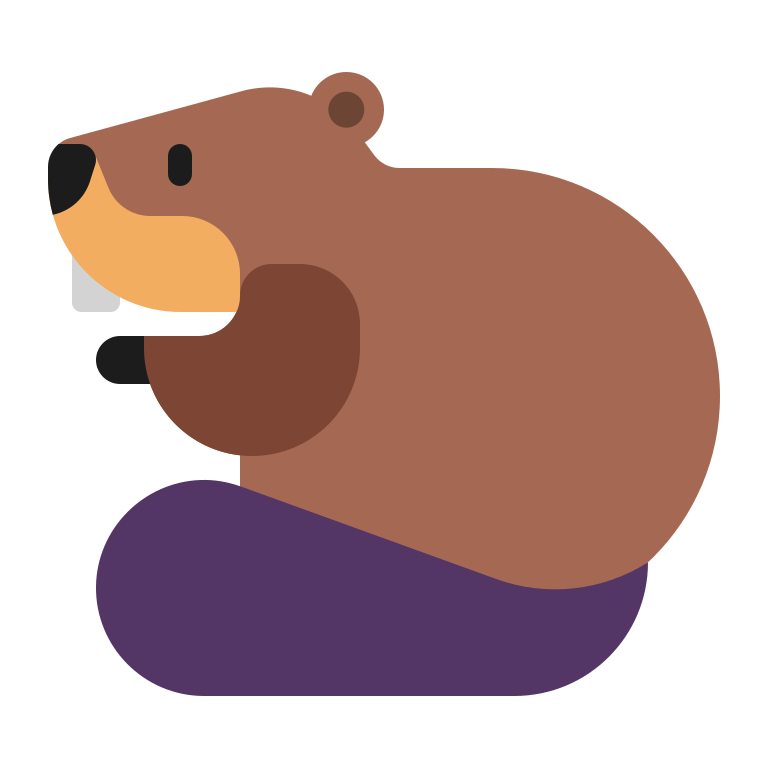
beaver flat